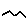
Label: zigzag